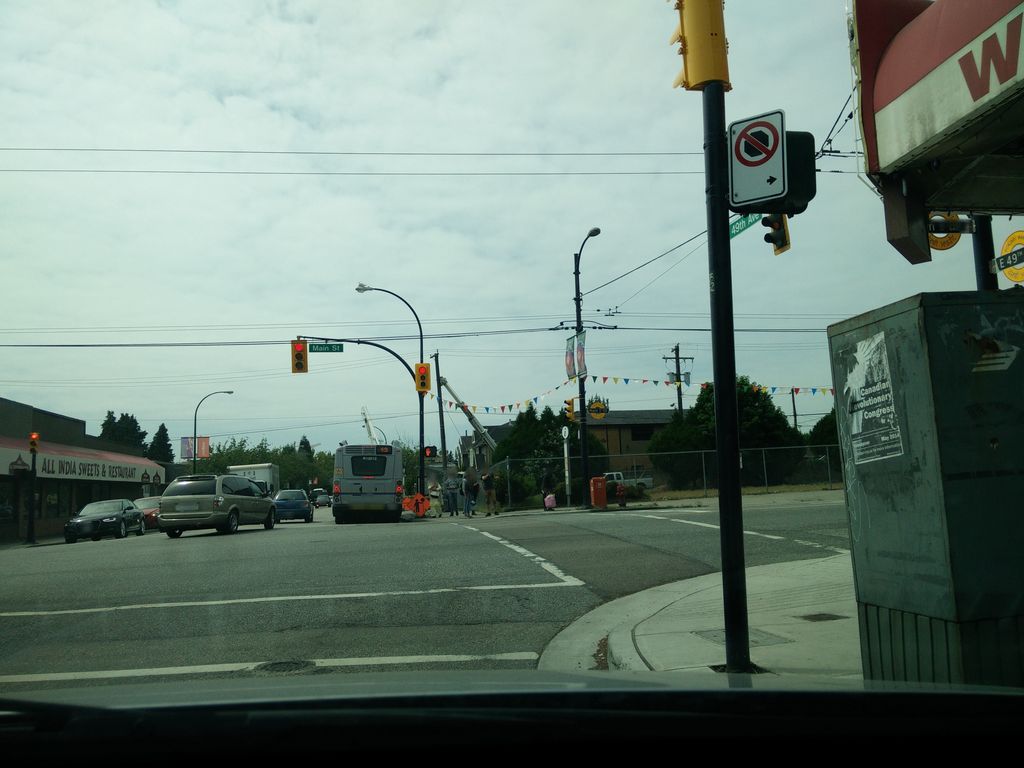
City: vancouver